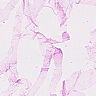
Metastatic tissue present: no